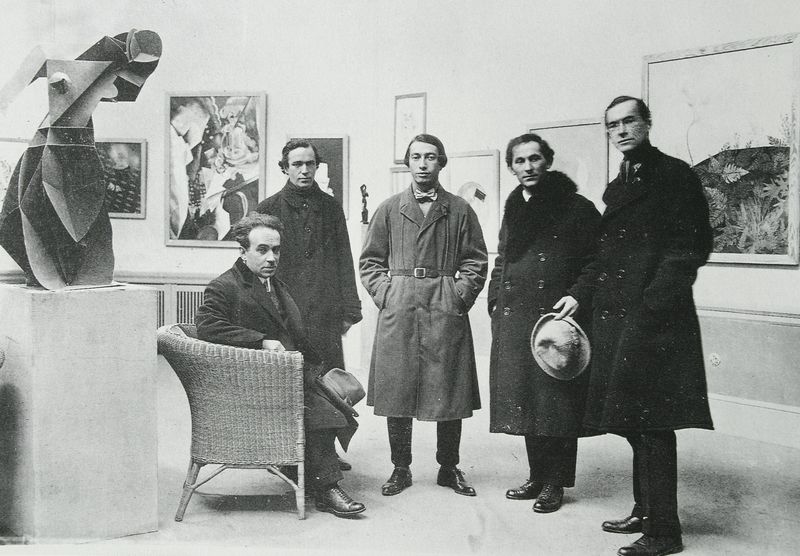
Titel: Konstruktivistischer Torso von Naum Gabo auf der "Ersten russischen Kunstausstellung" in der Gallerie Van Diemen in Berlin.
Institution: Sammlung Nina und Graham Williams
Schlagwörter: dunkel, gemälde, gruppe, mann, schatten, weiß, menschen, sitzen, grau, hell, hut, licht, männer, raum, schwarz, stuhl, gürtel, gesellschaft, bart, pelz, rahmen, sockel, stehen, fünf, portrait, porträt, haare, mantel, scheitel, skulptur, bilder, italien, abstrakt, bronze, plastik, podest, knöpfe, knopfleiste, galerie, foto, fotografie, photographie, porträts, schwarz weiss, künstler, brille, mäntel, kunst, gruppenbild, portraits, photo, ausstellung, museum, korbstuhl, russen, fotographie, objekt, künstlervereinigung, bil, korbsessel, rohrstuhl